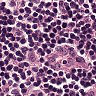
Metastatic tissue present: no